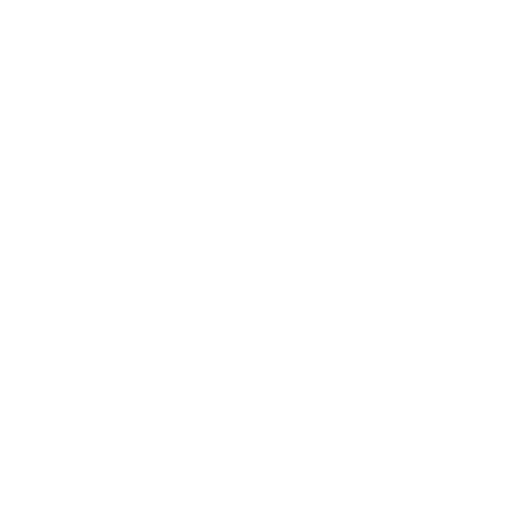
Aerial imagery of cape in Alaska named Keete Point containing only unknown